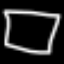
Label: square